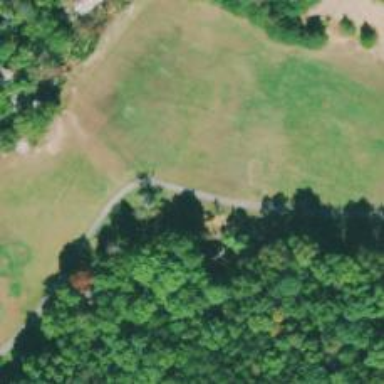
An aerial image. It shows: Path for golf carts.